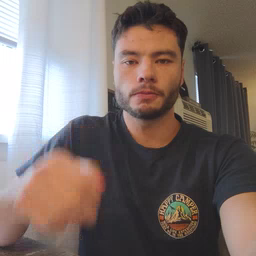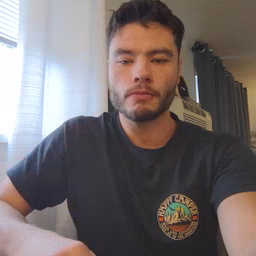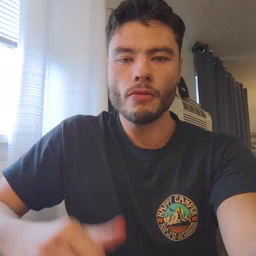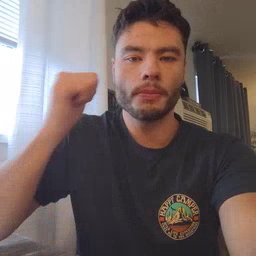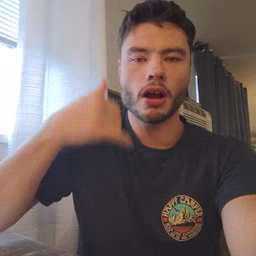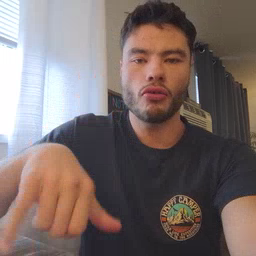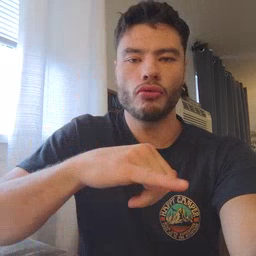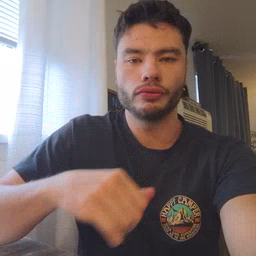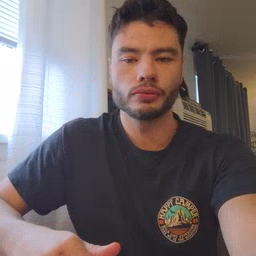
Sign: backyard